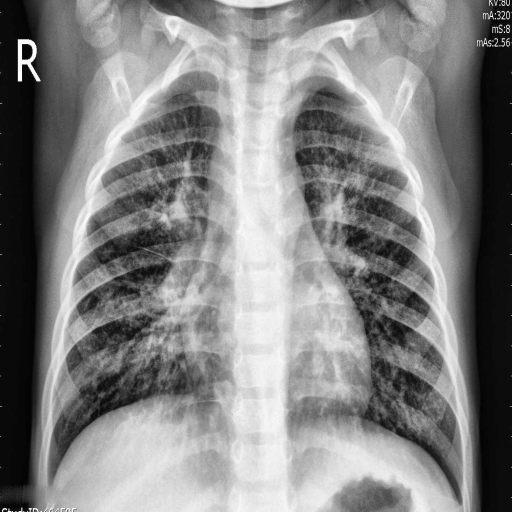
Finding: PNEUMONIA